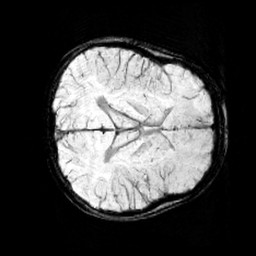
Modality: minIP
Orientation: axial
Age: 10
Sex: female
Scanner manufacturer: siemens
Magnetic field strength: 3 T
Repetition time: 0.027 s
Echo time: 0.02 s